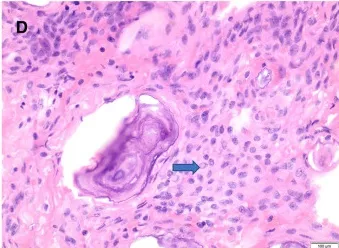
Histomorphology of psammomatous meningioma. (C,D) H&E stain reveals meningothelial cells featuring whorls, frequent intranuclear pseudo-inclusions (blue arrows), and some nuclear holes (40x). H&E, hematoxylin and eosin stain.
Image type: pathology (h&e)